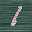
Label: 1